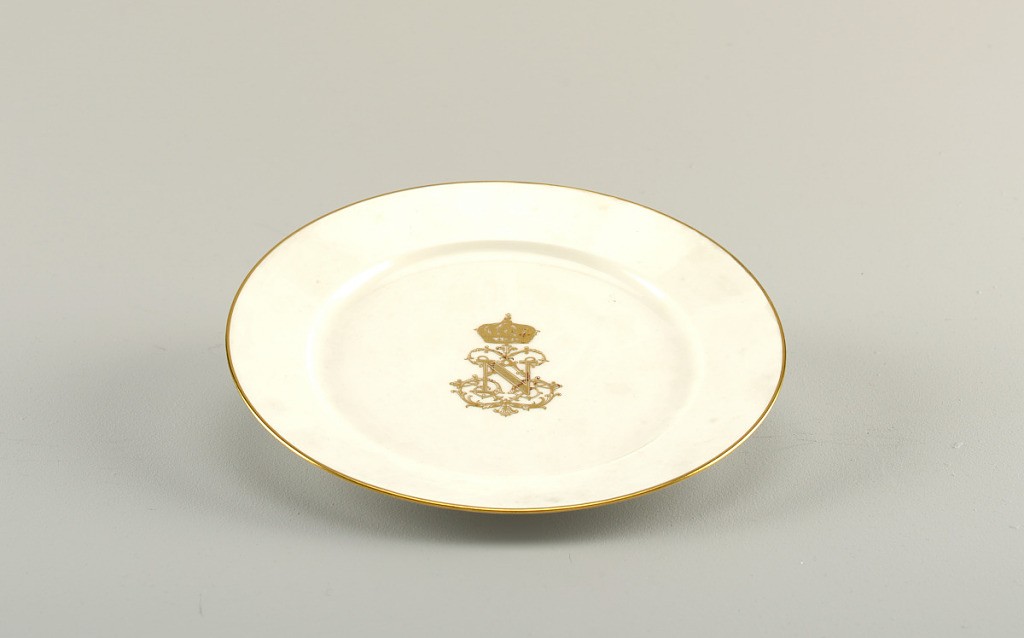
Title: Two Plates, from a Napoleon III Table Service (Assiettes, Service à Chiffre Doré de l'Empereur Napoléon III)
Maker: Sèvres Porcelain Manufactory, French, established 1756
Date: ca. 1846
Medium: hard paste porcelain, vitreous enamel, gold
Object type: plates
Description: Flat well decorated with N in interlaced scrollwork, crowned. Flat marli with gold rim.